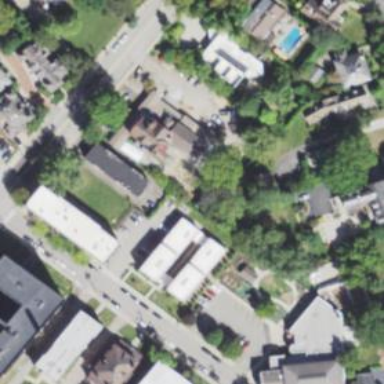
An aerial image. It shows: Residential area with apartments.